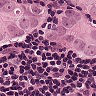
Metastatic tissue present: yes